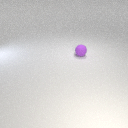
small purple rubber sphere